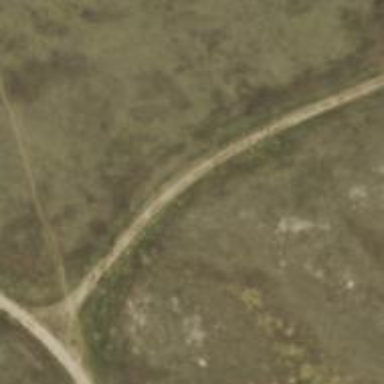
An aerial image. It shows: Road leading to wind farm area designated for service vehicles.